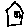
Label: house